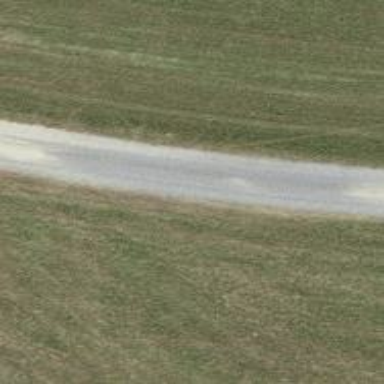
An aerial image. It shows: Well-maintained track road of grade 1.